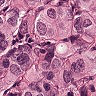
Metastatic tissue present: yes